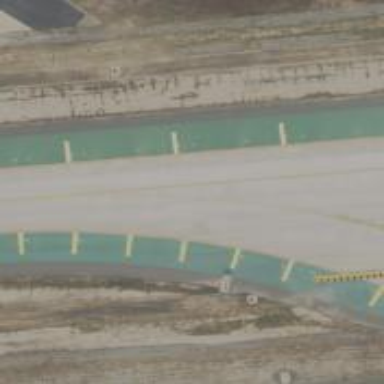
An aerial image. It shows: Image of taxiway at airport.